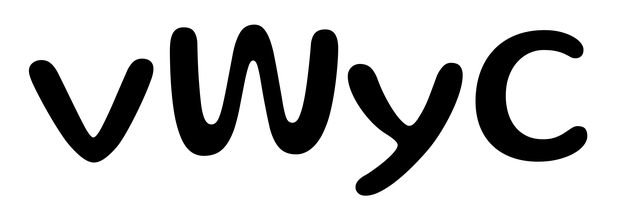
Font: Gluten_Regular